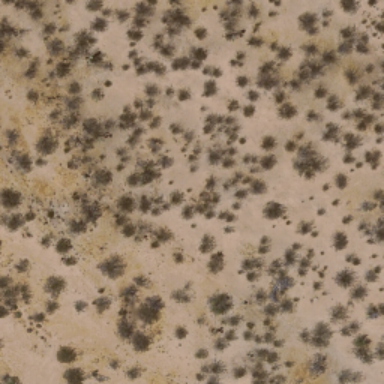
This is a chaparral .